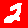
Digit: 2